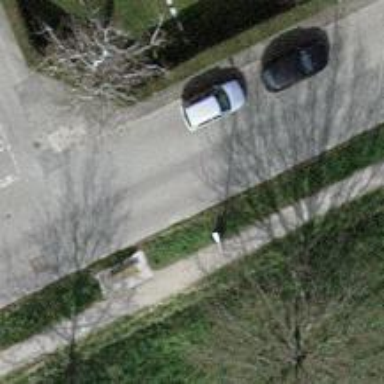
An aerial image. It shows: Footway with fine gravel surface.